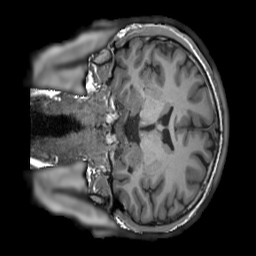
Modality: T1w
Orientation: coronal
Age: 28
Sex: male
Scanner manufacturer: siemens
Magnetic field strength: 3 T
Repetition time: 2.3 s
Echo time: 0.00232 s